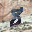
Label: 8